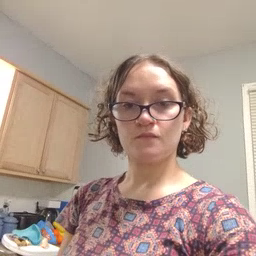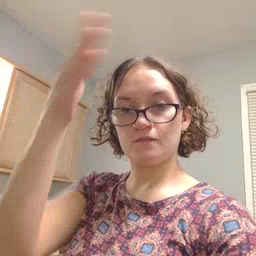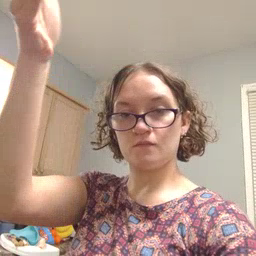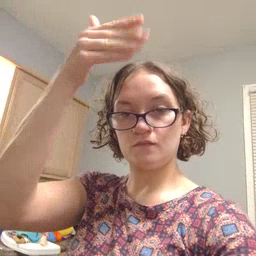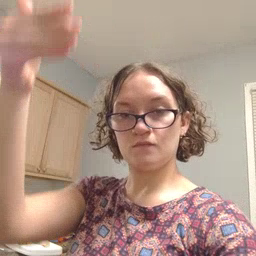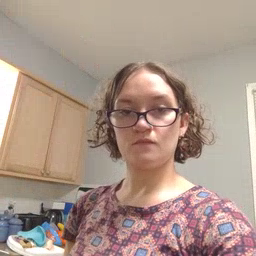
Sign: flag